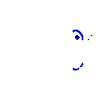
Particle: electron